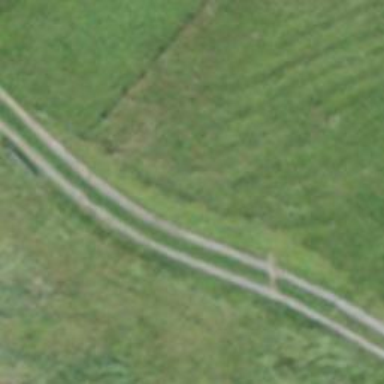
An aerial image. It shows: Track with grade 4 tracktype.